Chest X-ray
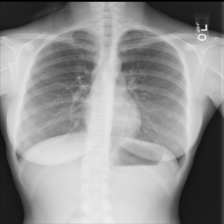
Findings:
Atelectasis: negative
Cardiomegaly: negative
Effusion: negative
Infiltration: negative
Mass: negative
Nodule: negative
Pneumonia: negative
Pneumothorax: negative
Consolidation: negative
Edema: negative
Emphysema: negative
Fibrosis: negative
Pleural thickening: negative
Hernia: negative